Question: I am trying to create a "titled block" UserControl in WPF/XAML, with the following behaviour:
-
The control declaration is like this:
'''
<Border x:Name="LayoutRoot" Background="#4C000000" CornerRadius="10" Padding="10">
<DockPanel>
<TextBlock Text="Some Title" DockPanel.Dock="Top" />
</DockPanel>
</Border>
'''
And the intended usage is like this:
'''
<Grid x:Name="LayoutRoot" Background="White">
<local:Bloco Height="100" Width="100" Title="Other Title">
<local:Bloco Title="Yet other title" />
</local:Bloco>
</Grid>
'''
To render something like this:

The actual current rendering is invalid, though. The problems are:
- -
Thanks for reading!
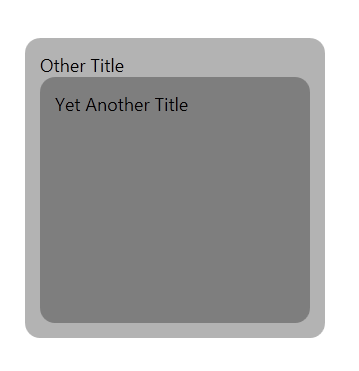
Answer: Generic usercontrol:
XAML:
'''
<UserControl x:Class="WpfControlLibrary.GenericUserControl"
xmlns="http://schemas.microsoft.com/winfx/2006/xaml/presentation"
xmlns:x="http://schemas.microsoft.com/winfx/2006/xaml"
xmlns:mc="http://schemas.openxmlformats.org/markup-compatibility/2006"
xmlns:d="http://schemas.microsoft.com/expression/blend/2008" xmlns:local="clr-namespace:WpfControlLibrary"
mc:Ignorable="d"
d:DesignHeight="300" d:DesignWidth="300" x:Name="Control">
<UserControl.Resources>
<Style TargetType="{x:Type local:GenericUserControl}">
<Setter Property="Template">
<Setter.Value>
<ControlTemplate TargetType="{x:Type local:GenericUserControl}">
<Grid Background="{Binding Background, ElementName=Control}">
<Grid.RowDefinitions>
<RowDefinition Height="5"></RowDefinition>
<RowDefinition Height="20"></RowDefinition>
<RowDefinition Height="*"></RowDefinition>
<RowDefinition Height="5"></RowDefinition>
</Grid.RowDefinitions>
<Grid.ColumnDefinitions>
<ColumnDefinition Width="5"/>
<ColumnDefinition Width="*"/>
<ColumnDefinition Width="5"/>
</Grid.ColumnDefinitions>
<TextBlock Grid.Column="1" Grid.Row="1" Text="{Binding Title, ElementName=Control}"/>
<ContentPresenter Grid.Column="1" Grid.Row="2"/>
</Grid>
</ControlTemplate>
</Setter.Value>
</Setter>
</Style>
</UserControl.Resources>
'''
Code behind:
'''
namespace WpfControlLibrary
{
public partial class GenericUserControl
{
public string Title
{
get { return (string)GetValue(TitleProperty); }
set { SetValue(TitleProperty, value); }
}
public static readonly DependencyProperty TitleProperty =
DependencyProperty.Register("Title", typeof(string), typeof(GenericUserControl), new PropertyMetadata(string.Empty));
public GenericUserControl()
{
InitializeComponent();
}
}
}
'''
And than use the user control like this:
'''
<wpfControlLibrary:GenericUserControl Title="Other Title" Background="LightGray">
<wpfControlLibrary:GenericUserControl Title="Yet Another Title" Background="Gray"/>
</wpfControlLibrary:GenericUserControl>
'''